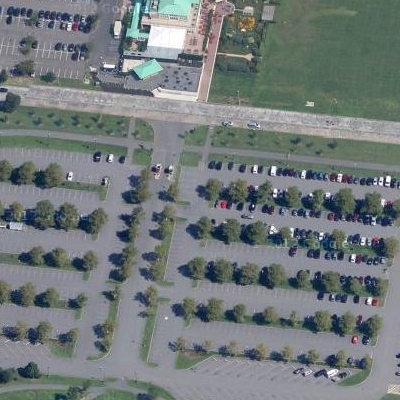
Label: Parking